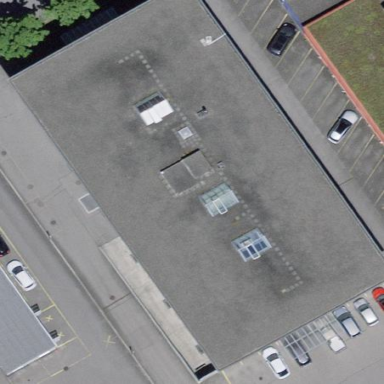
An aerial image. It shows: Industrial building.